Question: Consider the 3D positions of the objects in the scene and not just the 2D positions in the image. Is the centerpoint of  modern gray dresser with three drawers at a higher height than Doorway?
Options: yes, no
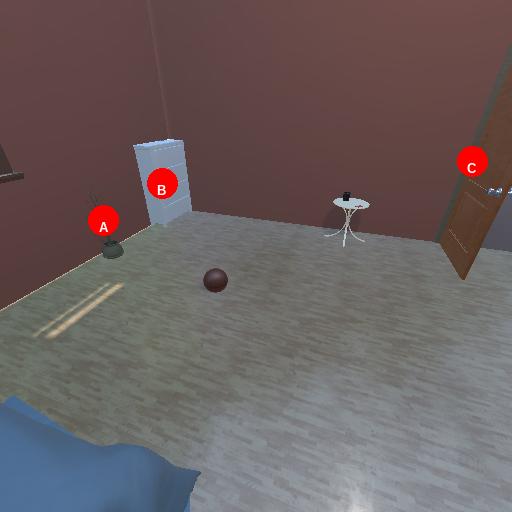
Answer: yes